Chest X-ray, PA view. Patient: 55 years old, sex F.
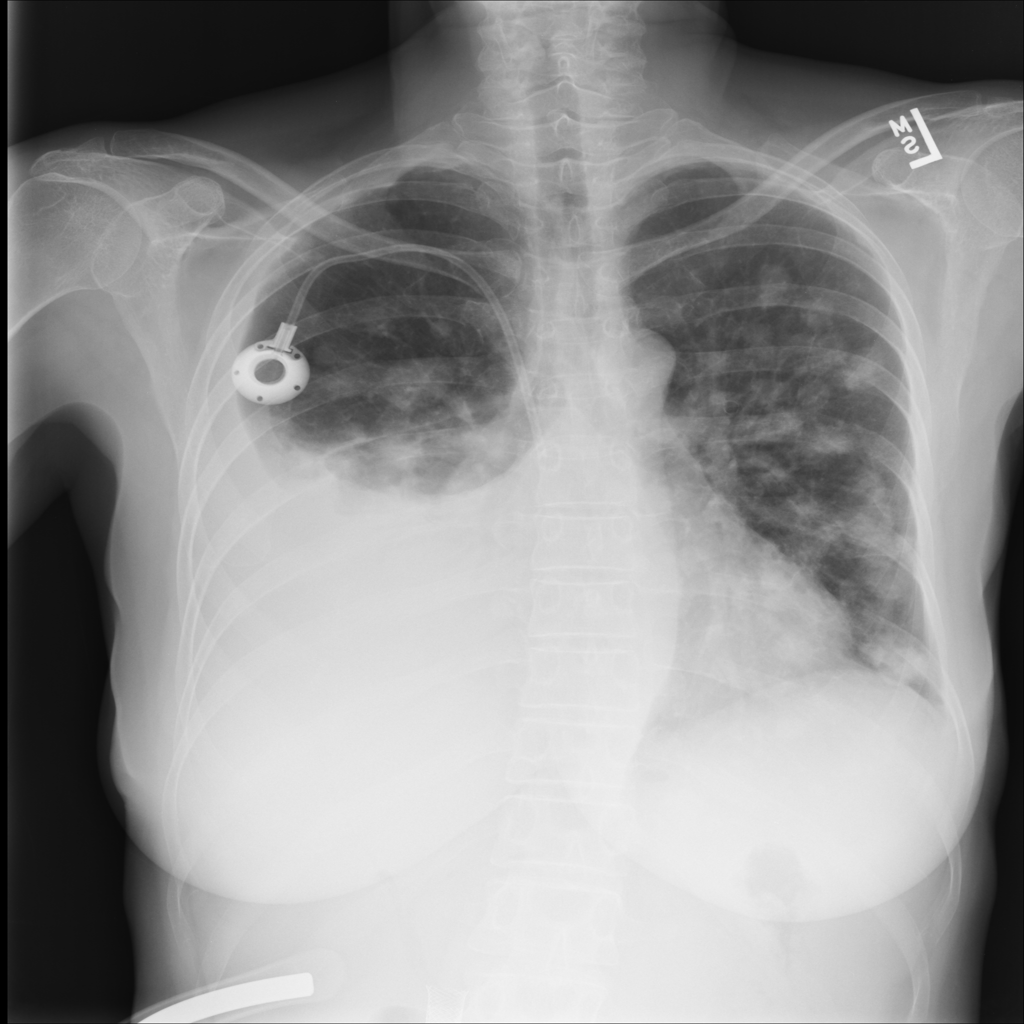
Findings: Effusion, Nodule